Brain MRI, T1c slice (ischemic stroke SPES case)
Modalities acquired: T1c|T2|DWI|CBF|CBV|TTP|Tmax
Volume shape: 96x110x71 voxels, spacing: 2x2x2 mm
Slice 43 of 71
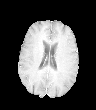
Lesion size: 9524 voxels